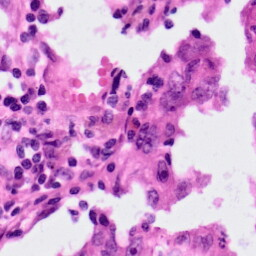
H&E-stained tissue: Lung